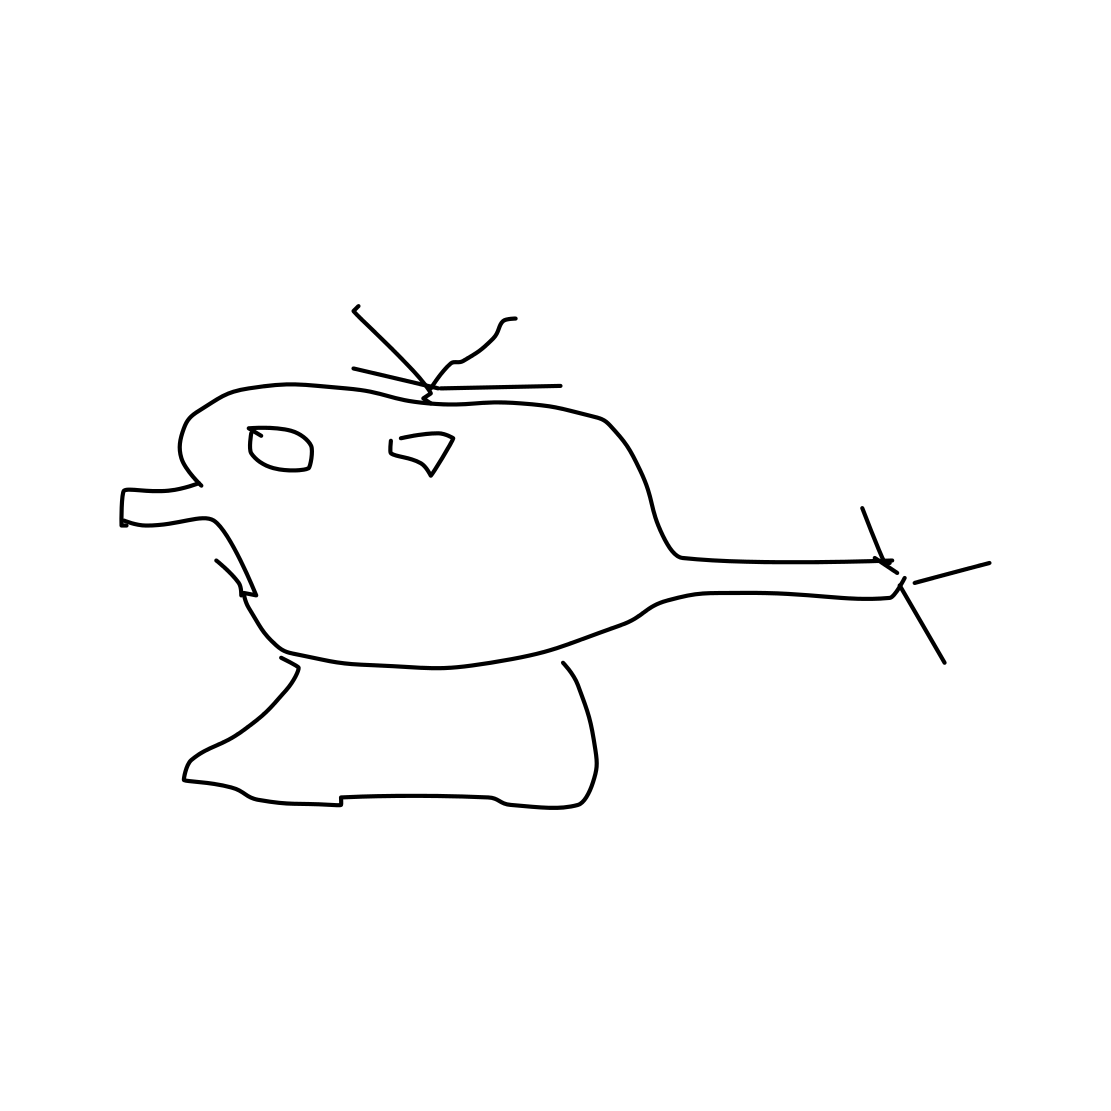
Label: helicopter